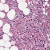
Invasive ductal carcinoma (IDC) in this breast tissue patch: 0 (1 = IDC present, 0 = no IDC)